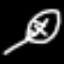
Label: leaf